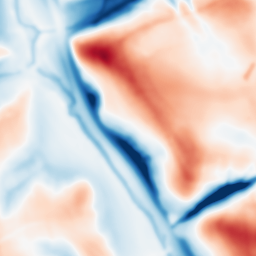
Category: multiscale
Decomposition family: dog_multiscale
Decomposition parameters: sigma_ratio: 1.6
n_scales: 5
base_sigma: 2
Upsampling method: bilinear
Upsampling parameters: scale: 4
Upsampling scale: 4